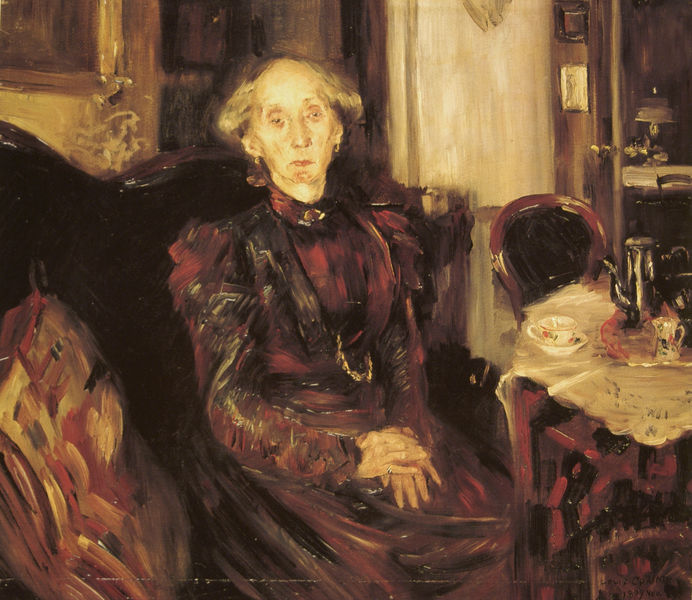
Titel: Porträt der Mutter Rosenhagen
Künstler: Lovis Corinth
Standort: Berlin
Institution: Neue Nationalgalerie
Schlagwörter: gemälde, schatten, weiß, gelb, grob, ocker, sitzen, ausschnitt, braun, finger, frau, frisur, grau, haar, hell, holz, kleid, lampe, licht, mund, nase, ohrring, orange, raum, schmuck, schwarz, stirn, stuhl, stühle, tisch, tür, zimmer, ölbild, blick, blüten, dame, rot, tuch, beige, expressionismus, malerei, alt, regal, wand, alte, augen, gesicht, kragen, rahmen, samt, spitze, teller, trauer, ärmel, bild, bildnis, hals, hände, innenraum, portrait, porträt, tischdecke, vorhang, öl, einsamkeit, pastos, gold, haare, interieur, reich, sessel, sitzend, decke, innen, mutter, ohrringe, brosche, frontal, kinn, lippen, puffärmel, vornehm, henkel, kanne, deutschland, taille, bilder, sofa, wohnzimmer, alte dame, lehne, kette, lila, violett, türe, pause, kissen, duktus, polster, salon, kaffee, glanz, glatze, pupillen, tasse, deutsch, tee, couch, rüschen, schoß, revers, ring, lider, corinth, offen, buch, porzellan, fensterrahmen, lodern, munch, schälchen, geschirr, kaffeekanne, untertasse, bürgertum, halbglatze, buhc, knauf, kännchen, tassen, türknauf, thonet, türgriff, müde, rouge, binde, lenbach, teekanne, femme, alte frau, lehnbach, main, lady, kaffeetasse, robe, details, vieille, milchkännchen, bord, ductus, milchkanne, couleur, grauhaarig, corinth?, bildrahmen, table, thé, spitzendecke, impressiv, pufärmel, spitzendeckchen, vielle, canapé, coudion, frauenporträr, halsbrosche, kisen, lambe, ohrrringe, sitzgarnitur, sitzsofa, tiischtuch, frfau, nabi, oalt, divan, théière, électricité, expresionnisme, électique, ohrringge, porzallen, expressionismnus